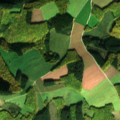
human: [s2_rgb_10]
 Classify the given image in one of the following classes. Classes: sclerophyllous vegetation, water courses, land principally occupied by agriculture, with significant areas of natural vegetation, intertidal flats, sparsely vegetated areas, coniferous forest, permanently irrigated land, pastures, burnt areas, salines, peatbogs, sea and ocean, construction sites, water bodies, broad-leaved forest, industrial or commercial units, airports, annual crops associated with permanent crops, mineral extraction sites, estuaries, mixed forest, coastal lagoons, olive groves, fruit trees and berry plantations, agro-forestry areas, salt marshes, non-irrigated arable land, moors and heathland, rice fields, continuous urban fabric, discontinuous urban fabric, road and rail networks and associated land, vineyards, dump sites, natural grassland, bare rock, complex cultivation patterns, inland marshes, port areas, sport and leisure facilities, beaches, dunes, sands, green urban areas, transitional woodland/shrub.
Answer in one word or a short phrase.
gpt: non-irrigated arable land, complex cultivation patterns, coniferous forest, mixed forest